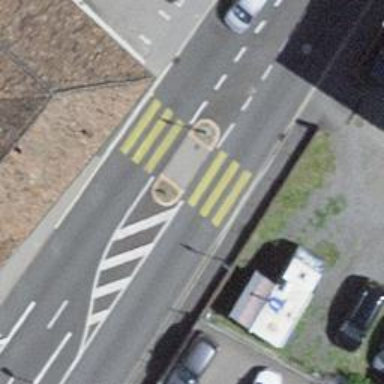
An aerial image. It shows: Marked crossing with zebra sign and island in the middle.